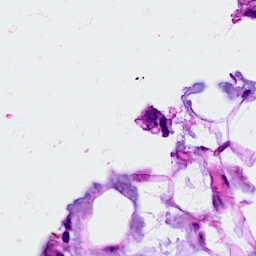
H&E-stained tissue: Breast